Interaction volume radius: 5 \u00c5
Interaction volume height: 10 \u00c5
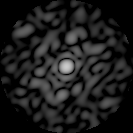
Disorder parameter: 0.8541